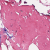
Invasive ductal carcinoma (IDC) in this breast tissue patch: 0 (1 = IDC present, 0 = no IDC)